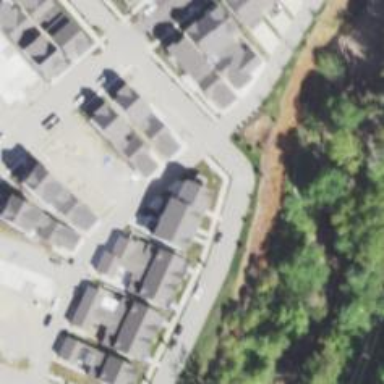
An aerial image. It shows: Residential road.